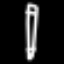
Label: pencil